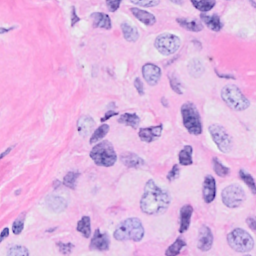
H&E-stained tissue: Breast